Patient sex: F
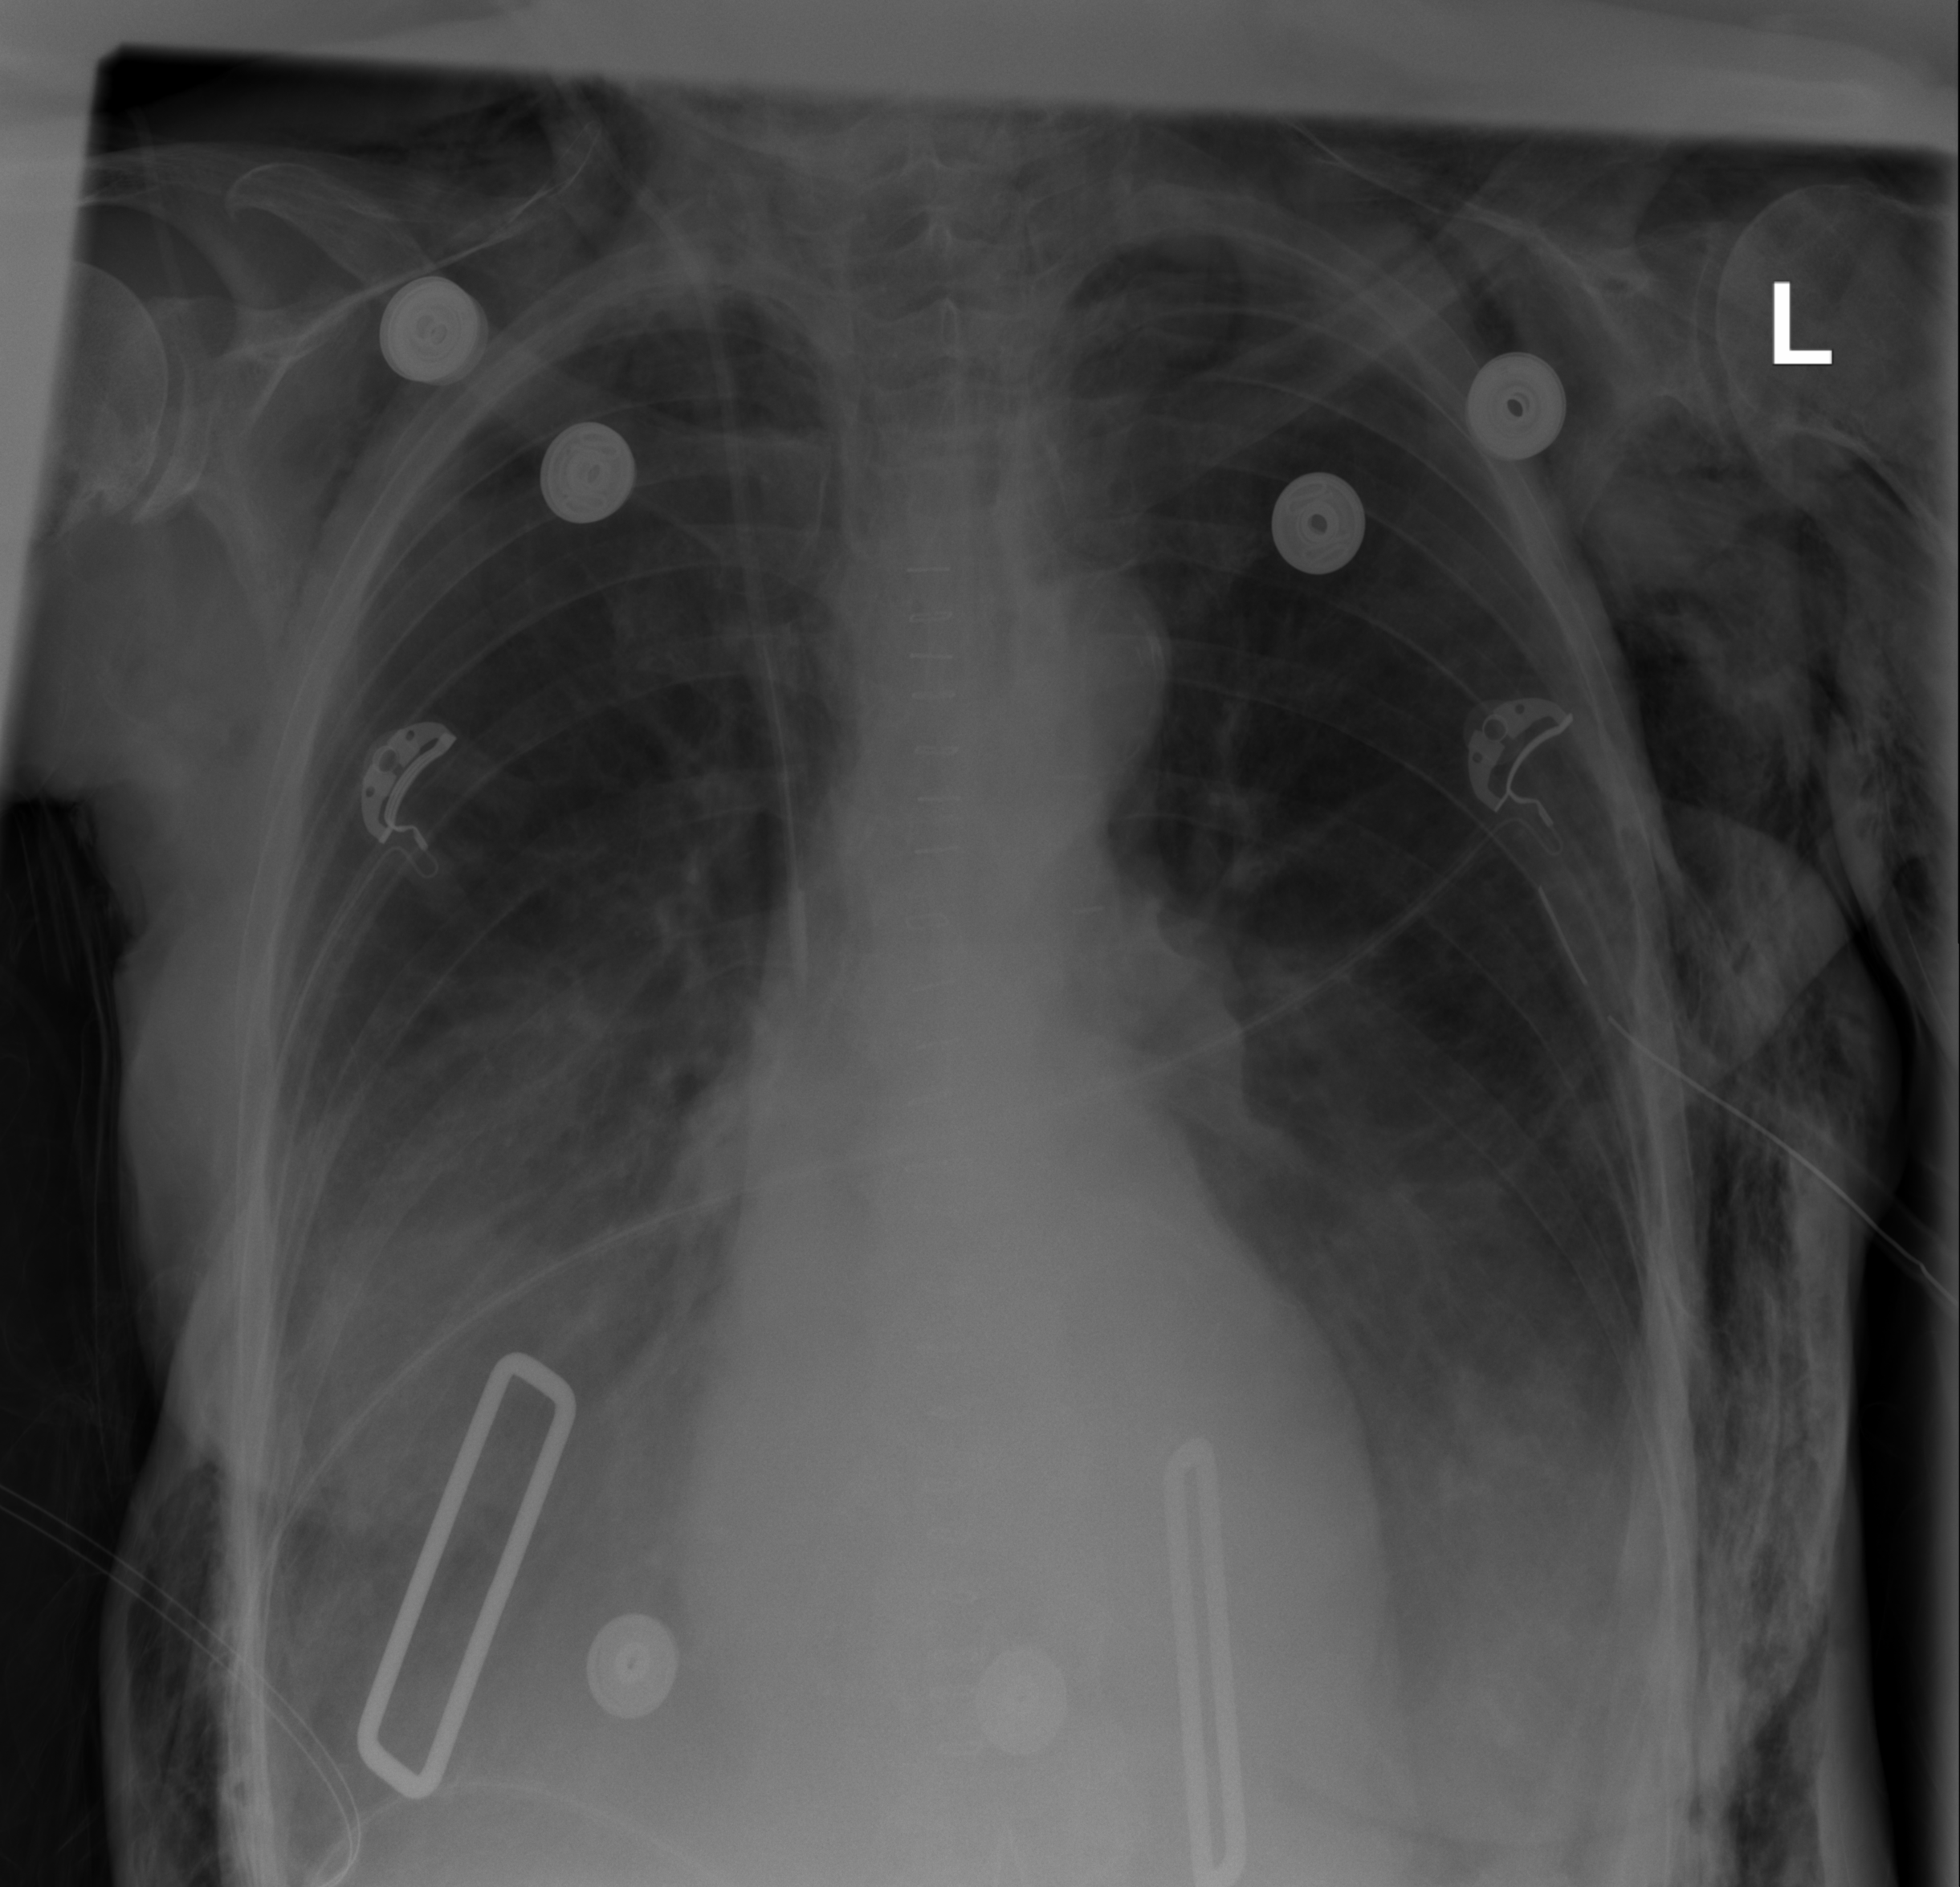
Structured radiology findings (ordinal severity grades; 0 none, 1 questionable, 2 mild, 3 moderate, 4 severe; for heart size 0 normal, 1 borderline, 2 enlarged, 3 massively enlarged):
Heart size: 0
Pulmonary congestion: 0
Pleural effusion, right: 2
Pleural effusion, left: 2
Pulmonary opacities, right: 0
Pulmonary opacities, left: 0
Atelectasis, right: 2
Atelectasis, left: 0